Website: bh-photo
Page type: gifting
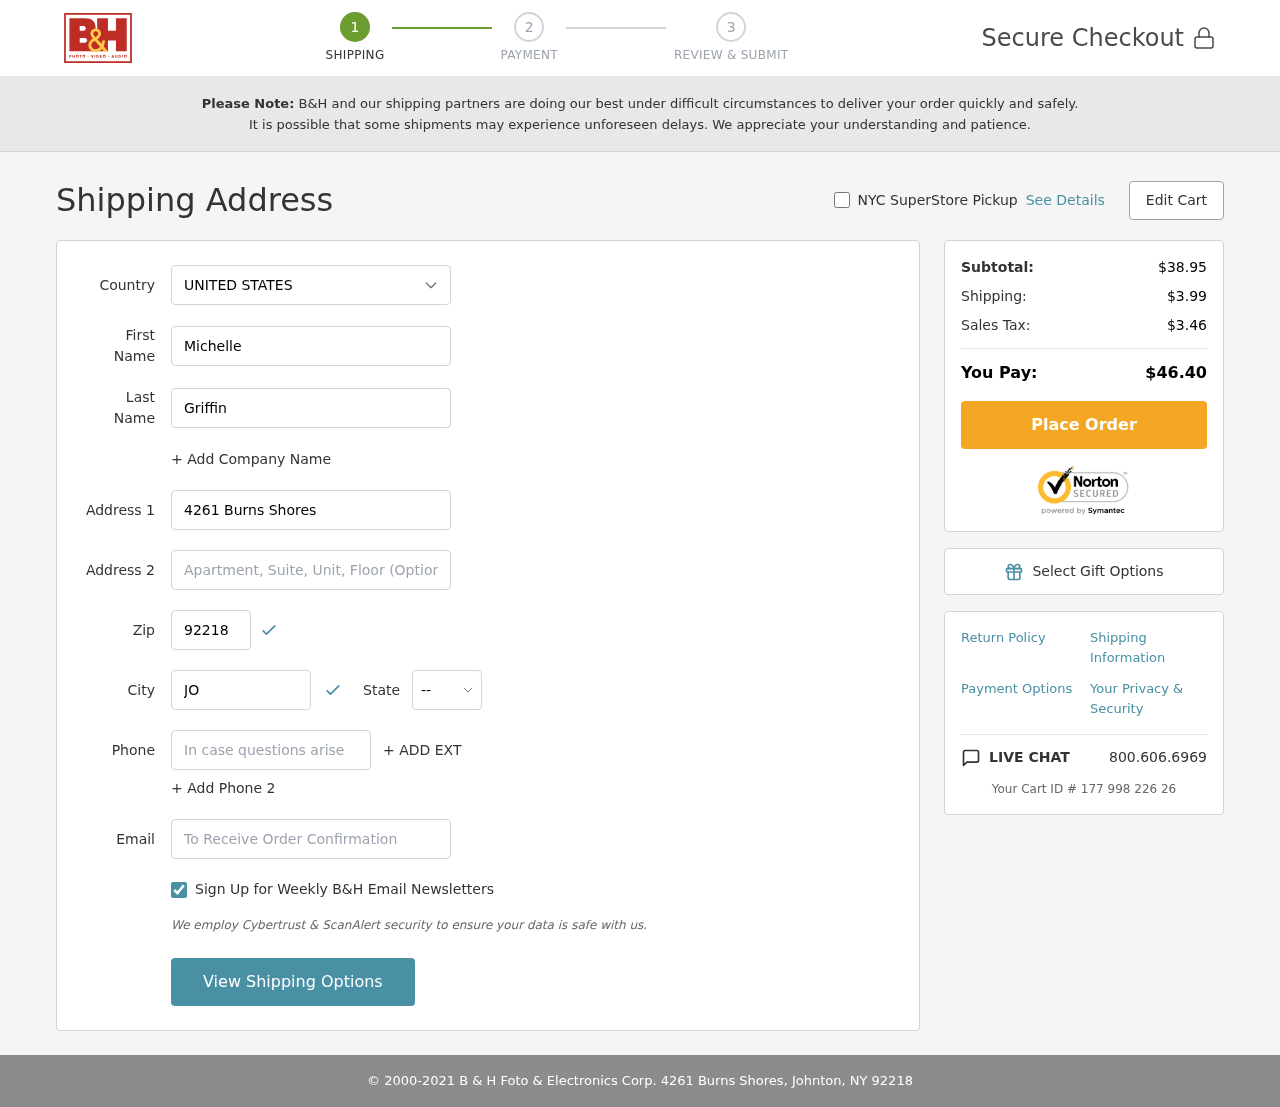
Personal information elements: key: PII_CITY
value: Johnton
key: PII_COUNTRY
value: United States
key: PII_EMAIL
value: michelle_griffin@gmail.com
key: PII_FIRSTNAME
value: Michelle
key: PII_LASTNAME
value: Griffin
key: PII_PHONE
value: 5387130401
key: PII_POSTCODE
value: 92218
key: PII_STATE_ABBR
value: NY
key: PII_STREET
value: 4261 Burns Shores
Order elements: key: ORDER_SUBTOTAL
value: $38.95
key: ORDER_SHIPPING_COST
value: $3.99
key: ORDER_TAX
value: $3.46
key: ORDER_TOTAL
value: $46.40
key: ORDER_ID
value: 177 998 226 26